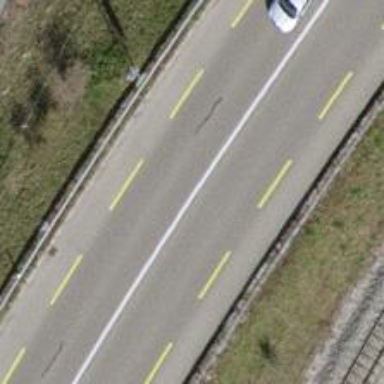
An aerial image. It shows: Primary road with asphalt surface and designated cycle lane.